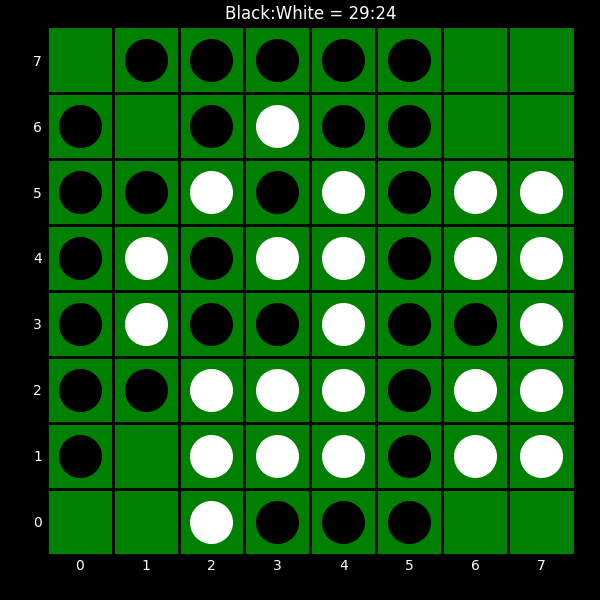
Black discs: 29
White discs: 24